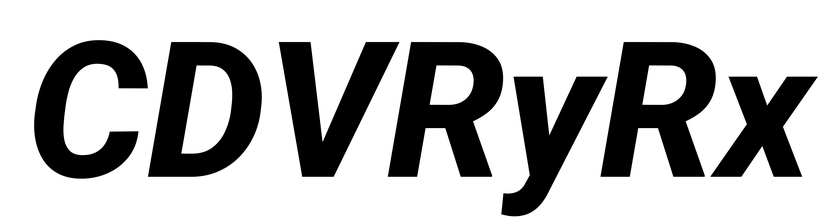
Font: Roboto-Italic_ExtraBold_Italic